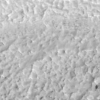
Label: not_dusty